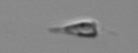
Label: Calciopappus